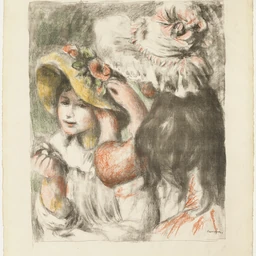
Title: Pinning the Hat
Artist: Pierre-Auguste Renoir
Caption: pinning the hat, lithograph, paper (fiber product), print, prints and drawing, pierre-auguste renoir, a work made of lithograph from five stones in black, orange, salmon, yellow and green on ivory laid paper, prints and drawings, art institute of chicago